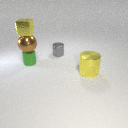
large yellow metal cylinder to the right of small green rubber cylinder